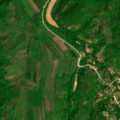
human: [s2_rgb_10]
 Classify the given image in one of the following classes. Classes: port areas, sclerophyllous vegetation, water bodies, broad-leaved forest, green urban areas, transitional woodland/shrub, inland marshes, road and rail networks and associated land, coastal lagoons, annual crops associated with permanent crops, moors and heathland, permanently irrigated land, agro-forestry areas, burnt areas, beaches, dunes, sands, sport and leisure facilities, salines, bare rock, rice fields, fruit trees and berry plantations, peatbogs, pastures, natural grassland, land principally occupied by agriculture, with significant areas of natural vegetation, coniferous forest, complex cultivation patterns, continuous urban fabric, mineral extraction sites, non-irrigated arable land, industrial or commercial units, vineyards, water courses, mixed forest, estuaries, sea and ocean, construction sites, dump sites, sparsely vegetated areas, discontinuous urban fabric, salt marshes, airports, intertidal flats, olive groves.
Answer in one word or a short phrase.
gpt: discontinuous urban fabric, non-irrigated arable land, land principally occupied by agriculture, with significant areas of natural vegetation, transitional woodland/shrub